Question: I made a script to validate and clean a complex DataFrame with calls to a database. I divided the script into modules. I import them frequently between files to use certain functions and variables that are spread across the different files and directories.
Please see image to see how files are distributed across directories:

An example would look like this:
'''
# Module to clean addresses: address_cleaner.py
def address_cleaner(dataframe):
...
return dataframe
# Pipeline to run all cleaning functions in order looks like: pipeline.py
from file1 import function1
...
def pipeline():
df = function1
...function2(df)
...function3(df)
...
return None
# Executable file where I request environment variables and run pipeline: exe.py
from pipeline import pipeline
import os
...
pipeline()
...
'''
When I run this on Unix:
'''
% cd myproject
% python executable.py
'''
This is one of the import cases, which I import to avoid hardcoding environment variable string names:
'''
File "path/to/executable.py", line 1, in <module>
from environment_constants import SSH_USERNAME, SSH_PASSWORD, PROD_USERNAME, PROD_PASSWORD
ModuleNotFoundError: No module named 'environment_constants
'''
I get a ModuleNotFoundError when I run executable.py on Unix, that calls the pipeline shown above and it seems as if all the imports that I did between files to use a function, variable or constant from them, especially those in different directories didn't reach to each other. These directories all belong to the same parent directory "CD-cleaner".
Is there a way to make these files read from each other even if they are in different folders of the script?
Thanks in advance.
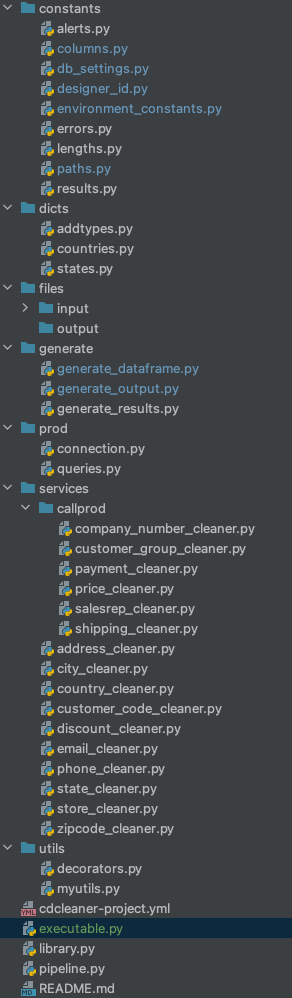
Answer: Either create proper python modules that you can install and manage with pip or (easier) just always use your root as your working directory. Set the import paths accordingly and then just run the file from the root folder such as 'python generate/generate_dataframe.py' when you are in the 'joor-cd-cleaner' directory.